Question: I want a div always have height '59%' when it has content and disappear when blank.
More explain in this photo:

I use javascript to do, and try many ways but nothing happen.
Here is my code:
'''
<%--Html--%>
<div id="main">
<div id="content1">
</div>
<div id="down">
</div>
</div>
<%--CSS: in css file--%>
#main
{width:84%;height:78%;position:absolute;left:8%; top:14%; }
#content1
{width: 100%;height: 59%;overflow: auto;}
#down
{margin-top:0.5%;width: 100%;height: 40%;}
<script type="text/javascript">
if ($("#content1").length < 1) {
$("#content1").height = 0%;
$("#down").height = 100%;
}
else {
$("#content1").height = 59%;
$("#down").height =40%;
}
</script>
'''
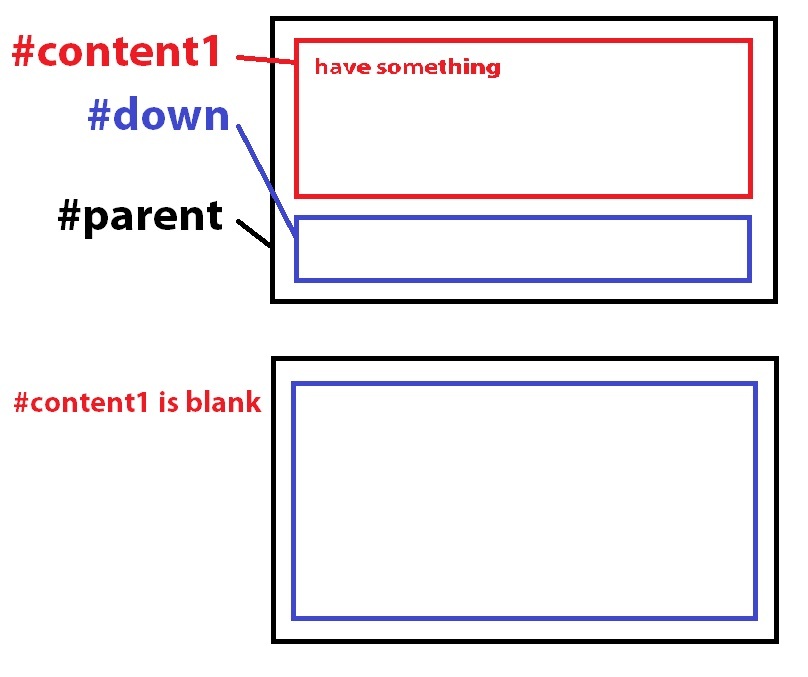
Answer: there are a few issues i notice... first your javascript should be called after the document has completed loading - to do this you want to place it within a
'''
$(document).ready(function(){ ... });
'''
second i would use jquery to make assignments like with the .css({...}) function.
also it is definately worth mentioning that the conditional statement
'''
if ($("#content1").length < 1)
'''
is checking the number of elements that '#content1' contains, if you wanted to check for length of the string of html within that element you would use .html().
putting everything together, this is what the end result should look like
'''
$(document).ready(function(){
if ($("#content1").length < 1) {
$("#content1").css('height', '0%');
$("#down").css('height', '100%');
}
else {
$("#content1").css('height', '59%');
$("#down").css('height', '40%');
}
});
'''
using the css function of jquery this way will override the existing styles with the ones set. now this script will only get called once after the DOM is initially loaded for the first time - so as long as the content on your page isn't changing everything should function properly
enjoy